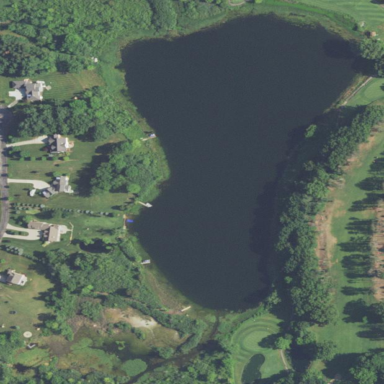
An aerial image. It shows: Water hazard in golf course. The hazard is natural water feature.